Question: Merging two images with transparent sections produces the following composite image:

I'm wondering why the transparent section of the image I've overlayed onto the green background shows up as such? Anyone?
'''
$base = imagecreatefrompng('application/assets/images/vel1_bg.png');
imagealphablending($base, false);
imagesavealpha($base, true);
list($baseWidth, $baseHeight, $type, $attr) = getimagesize('application/assets/images/vel1_bg.png');
$user_board_items = $this->config->item('user_board_items');
foreach($array as $key => $value){
$item = imagecreatefrompng('application/assets/images/items/' . $user_board_items[$value[0]] . '.png');
imagealphablending($item, false);
imagesavealpha($item, true);
list($width, $height, $type, $attr) = getimagesize('application/assets/images/items/'. $user_board_items[$value[0]] . '.png');
imagecopyresampled($base,
$item,
floor(($value[1] / 100) * $baseWidth),
floor(($value[2] / 100) * $baseHeight),
0,
0,
$width,
$height,
$width,
$height);
imagedestroy($item);
}
//We have to capture the output buffer
ob_start();
imagepng($base);
$baseimg = ob_get_clean();
'''
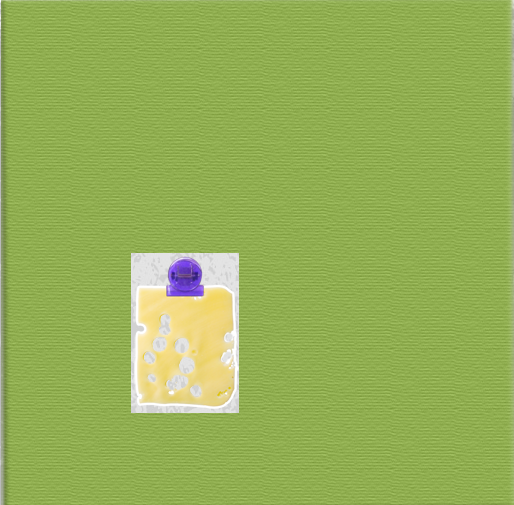
Answer: GD does not support transparency in 32-bit PNG. You have to use either 8-bit with one transparent 'color' or 24-bit (officially 24-bit does not support transparency, but Photoshop can do it when using 'save for web' with 24bit png).